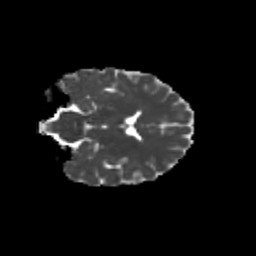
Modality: MD
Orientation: coronal
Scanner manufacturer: siemens
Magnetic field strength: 3 T
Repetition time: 9.2 s
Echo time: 0.084 s